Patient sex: F
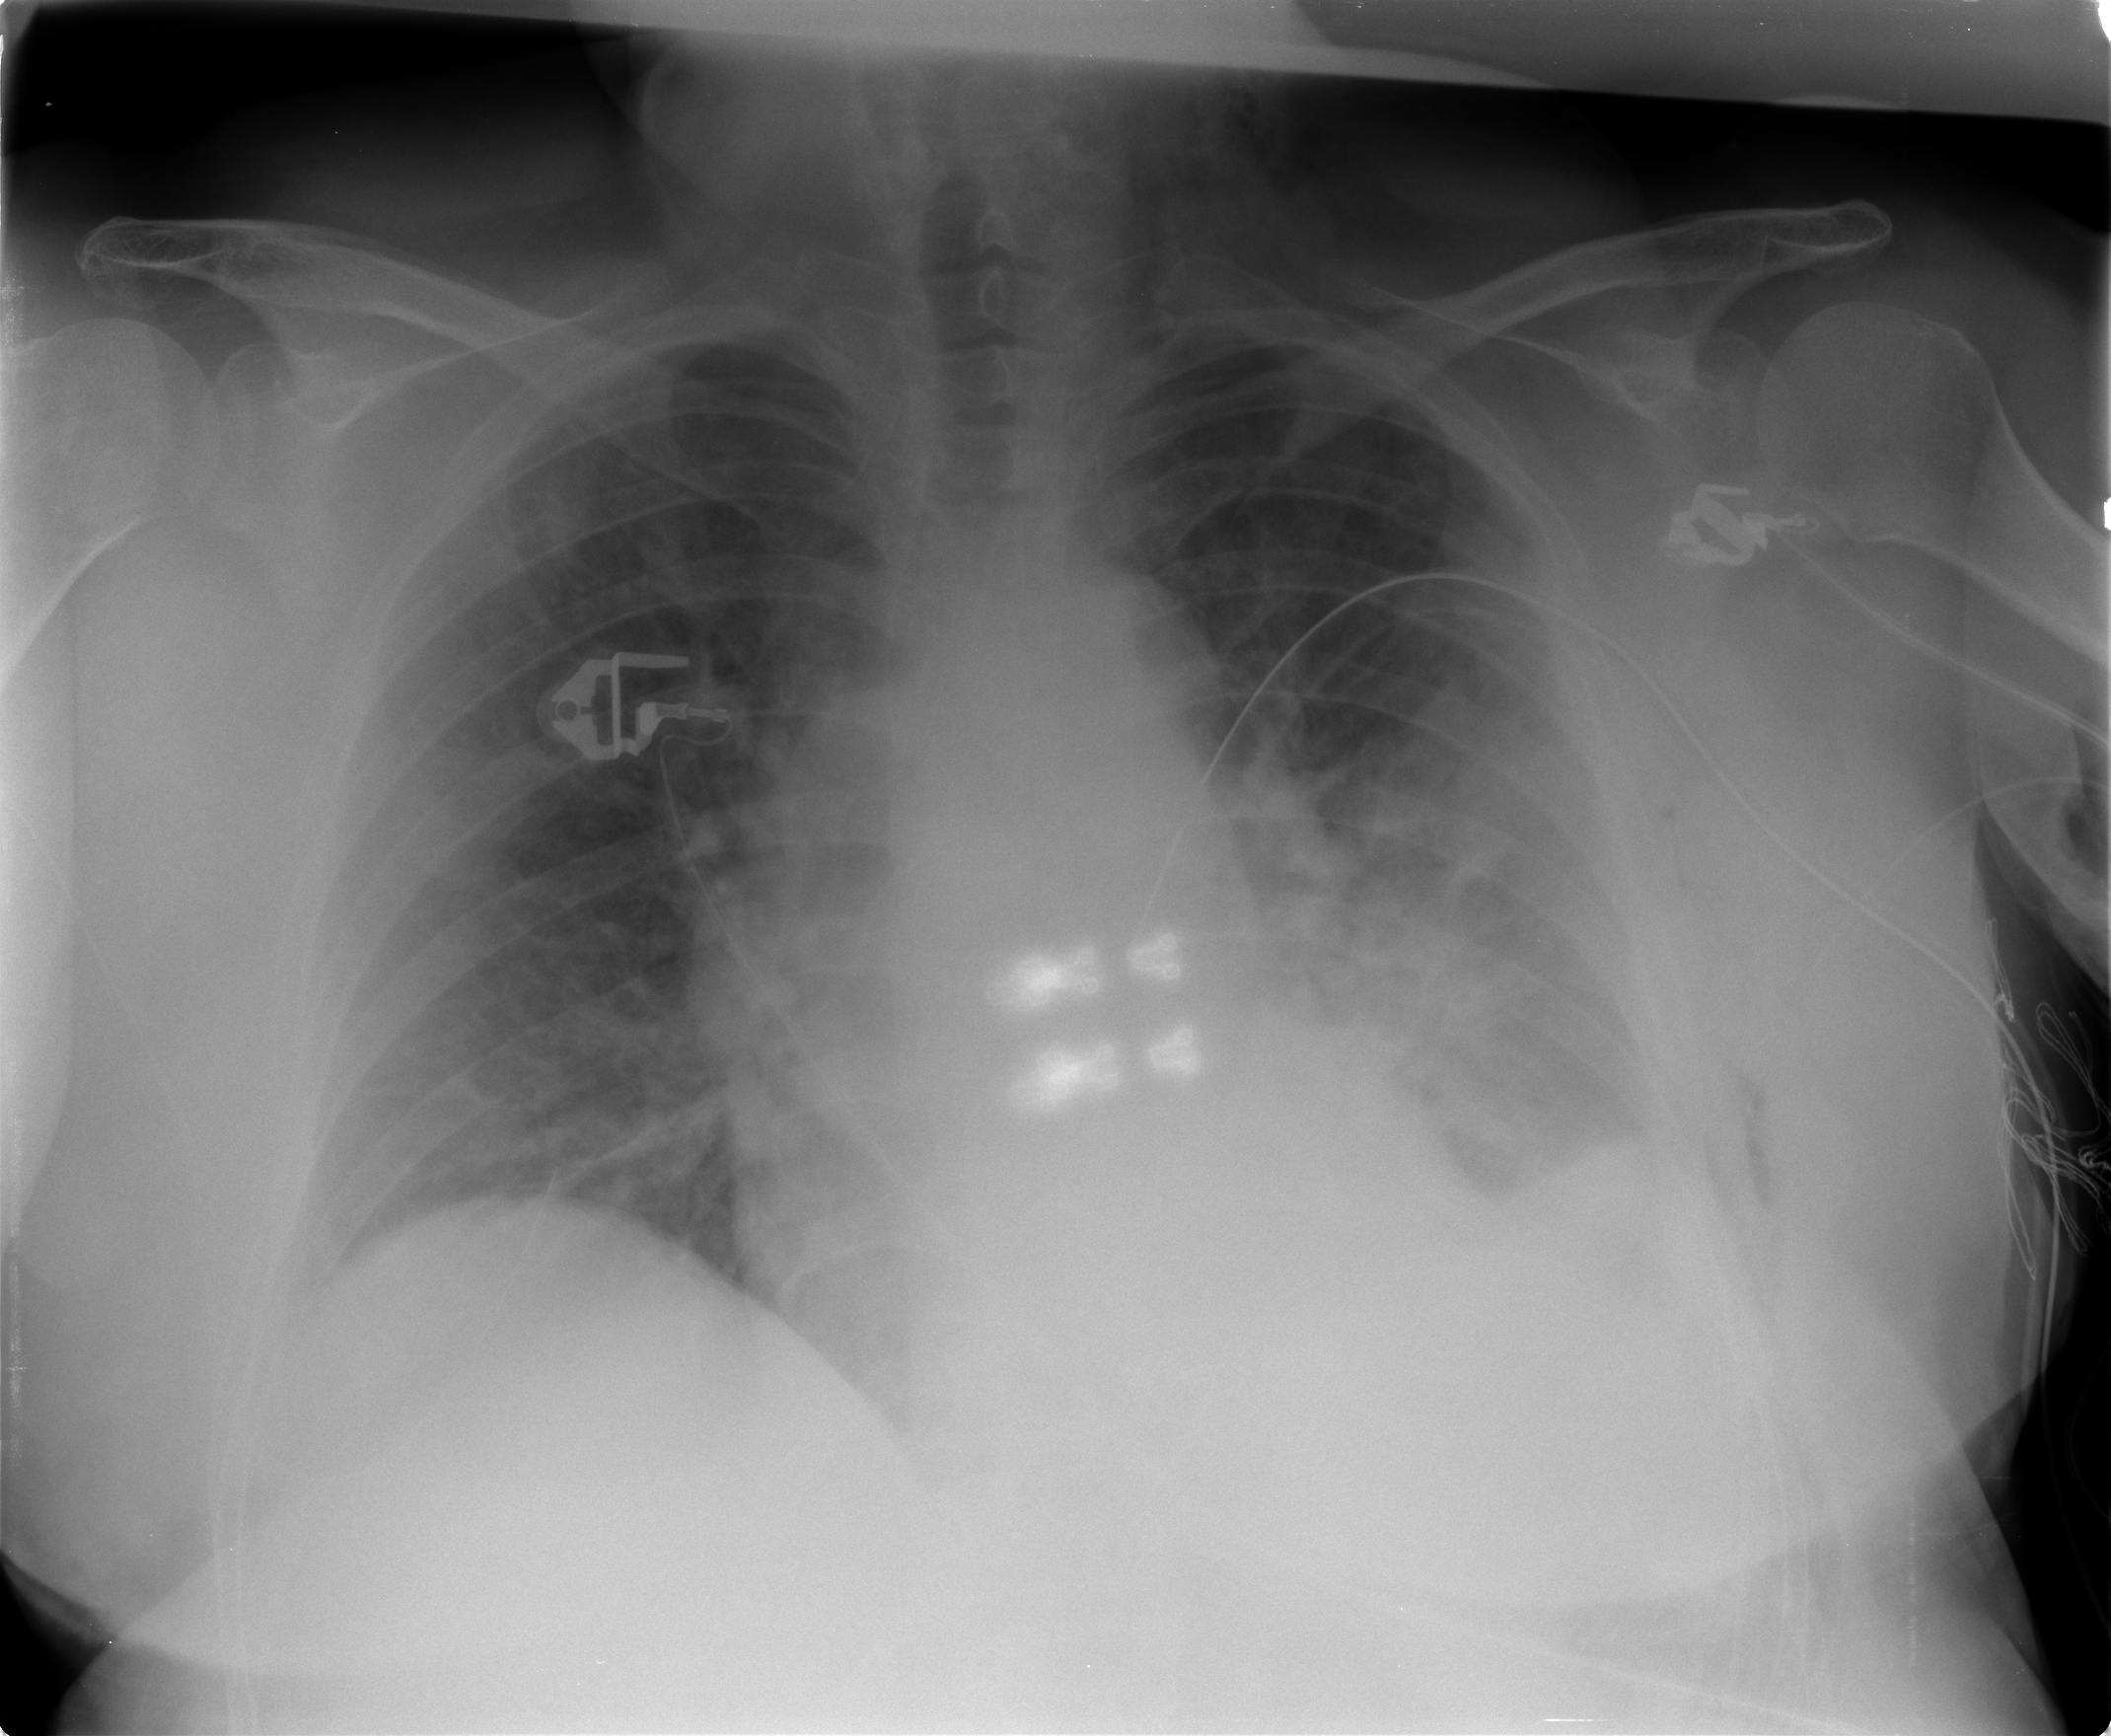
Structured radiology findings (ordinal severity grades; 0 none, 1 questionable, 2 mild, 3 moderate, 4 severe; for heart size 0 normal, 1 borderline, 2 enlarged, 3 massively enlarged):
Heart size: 2
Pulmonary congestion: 3
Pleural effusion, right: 1
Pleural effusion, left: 3
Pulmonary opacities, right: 1
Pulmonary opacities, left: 2
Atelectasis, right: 1
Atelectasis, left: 3